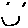
Label: smiley face